Question: I am not able to under stand the formula ,
What is W (window) and intensity in the formula mean,
I found this formula in opencv doc
<URL>
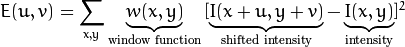
Answer: For a grayscale image, intensity levels (0-255) tells you how bright is the pixel..hope that you already know about it.
So, now the explanation of your formula is below:
We want to find those points which have maximum variation in terms of intensity level in all direction i.e. the points which are very unique in a given image.
'I(x,y):' This is the intensity value of the current pixel which you are processing at the moment.
'I(x+u,y+v):' This is the intensity of another pixel which lies at a distance of (u,v) from the current pixel (mentioned above) which is located at (x,y) with intensity I(x,y).
'I(x+u,y+v) - I(x,y):' This equation gives you the difference between the intensity levels of two pixels.
'W(u,v):' You don't compare the current pixel with any other pixel located at any random position. You prefer to compare the current pixel with its neighbors so you chose some value for "u" and "v" as you do in case of applying Gaussian mask/mean filter etc. 'w(u,v)'